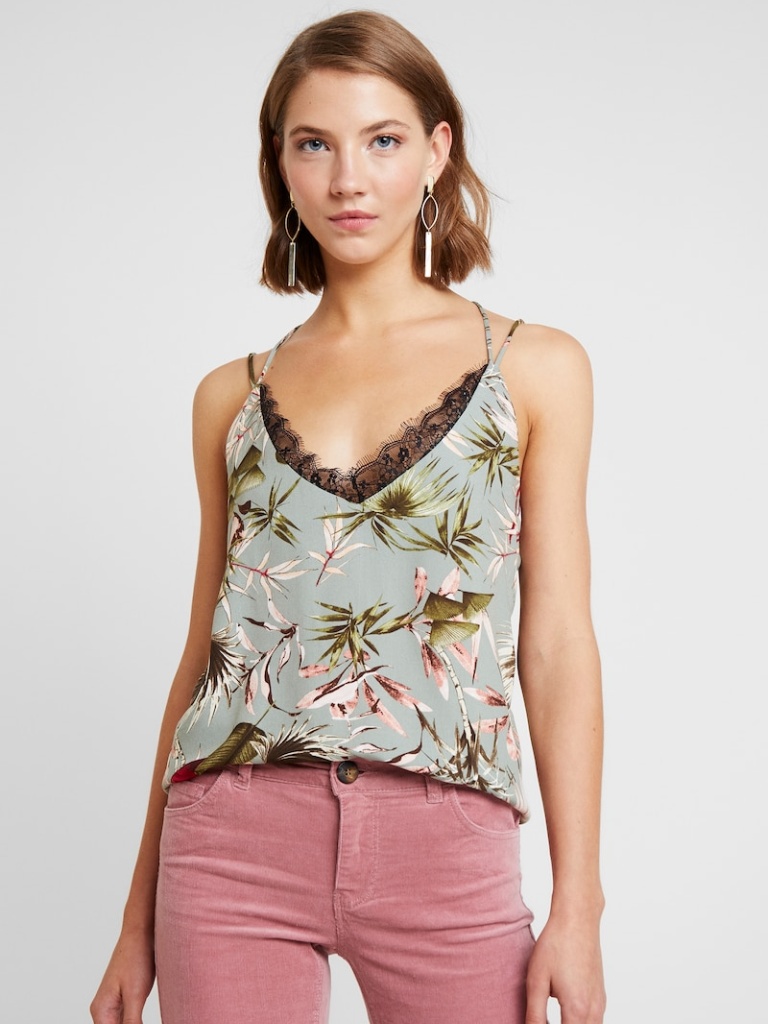
satin relaxed sleeveless hip length French Tucked v-neck camisole